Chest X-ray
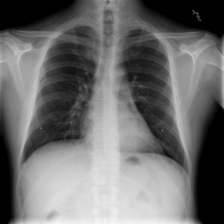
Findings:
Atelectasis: negative
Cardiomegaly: negative
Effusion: negative
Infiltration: negative
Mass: negative
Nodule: negative
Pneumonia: negative
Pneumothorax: negative
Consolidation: negative
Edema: negative
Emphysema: negative
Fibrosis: negative
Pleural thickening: negative
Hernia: negative